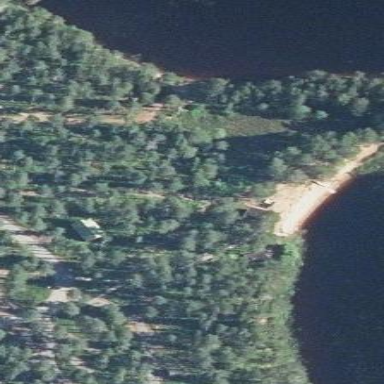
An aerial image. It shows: Sandy beach perfect for swimming.